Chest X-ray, AP view. Patient: 58 years old, sex F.
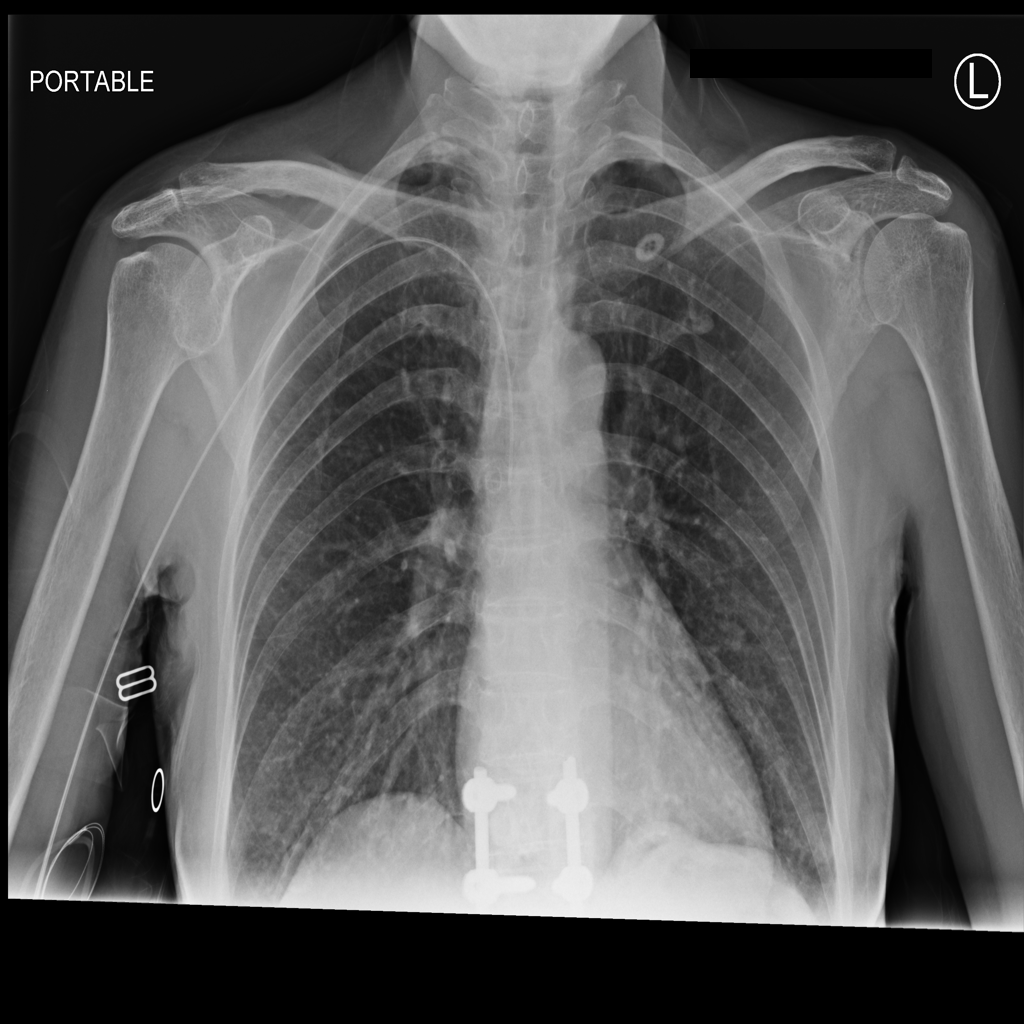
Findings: No Finding